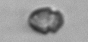
Label: Heterocapsa_rotundata